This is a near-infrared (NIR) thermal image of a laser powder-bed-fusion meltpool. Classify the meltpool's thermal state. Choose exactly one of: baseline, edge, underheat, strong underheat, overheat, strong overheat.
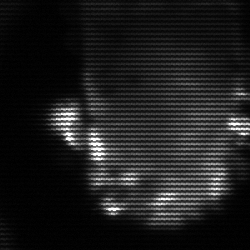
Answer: baseline